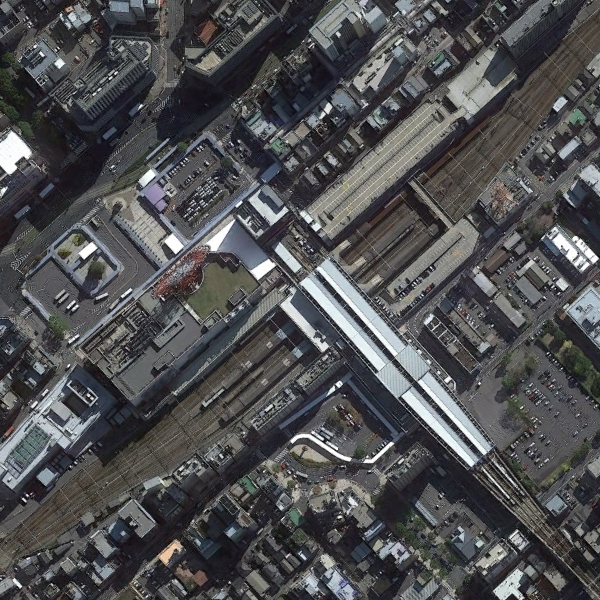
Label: RailwayStation